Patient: sex M, age 46
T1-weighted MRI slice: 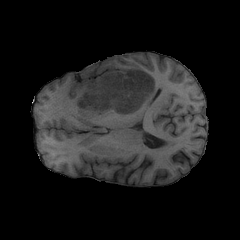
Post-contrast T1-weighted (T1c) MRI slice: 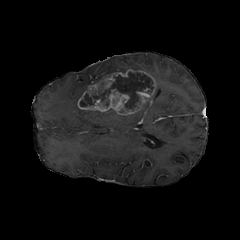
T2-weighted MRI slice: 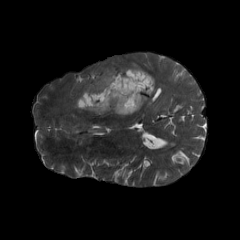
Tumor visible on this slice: yes
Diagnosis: Glioblastoma, IDH-wildtype
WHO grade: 4